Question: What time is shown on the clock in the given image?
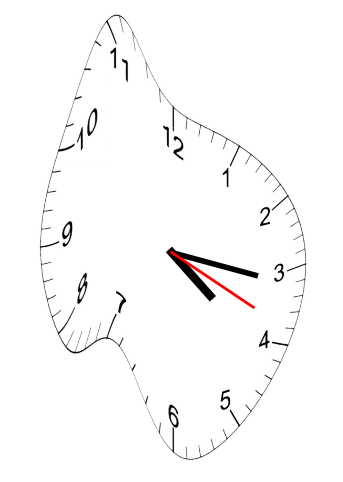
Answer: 04:16:19